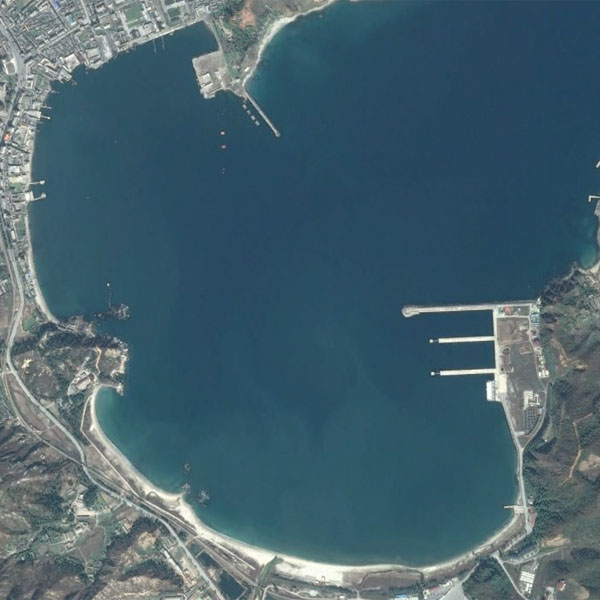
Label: Port